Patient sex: M
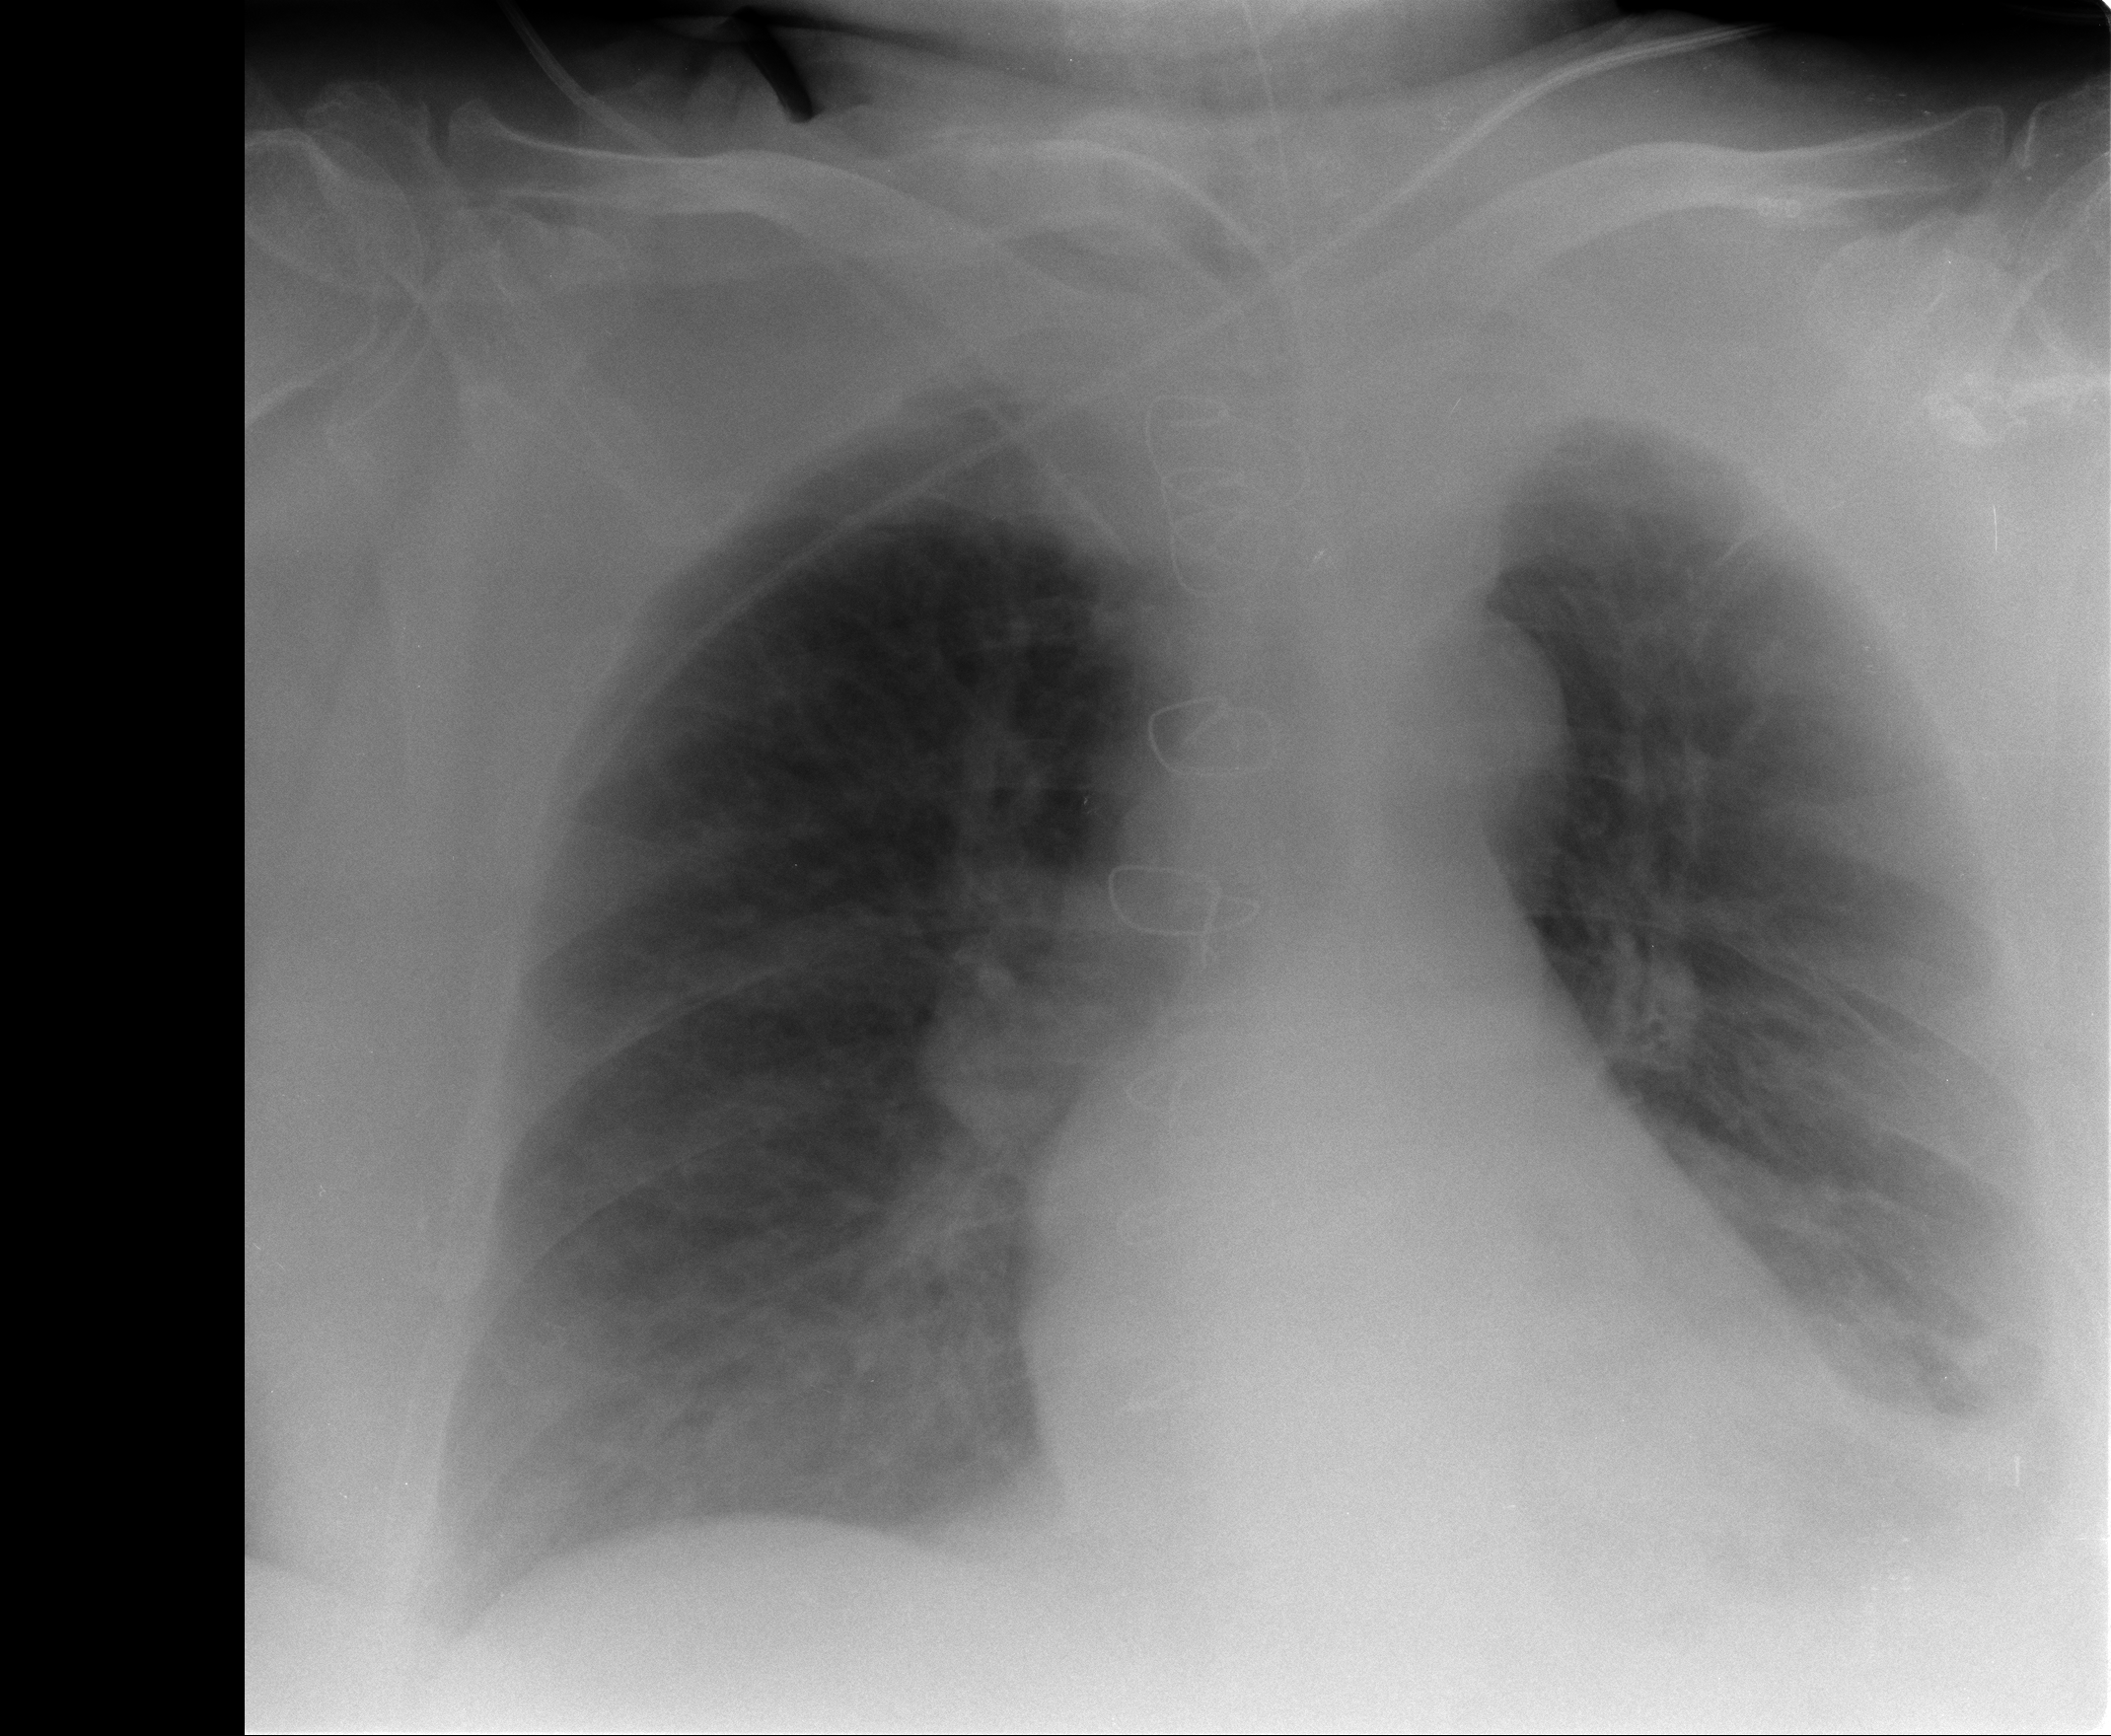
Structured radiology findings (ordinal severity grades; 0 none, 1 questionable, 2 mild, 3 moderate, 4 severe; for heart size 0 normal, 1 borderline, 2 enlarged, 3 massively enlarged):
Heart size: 0
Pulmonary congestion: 0
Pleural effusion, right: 2
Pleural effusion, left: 2
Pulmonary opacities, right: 0
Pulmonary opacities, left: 0
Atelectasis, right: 2
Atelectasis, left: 2